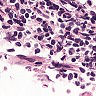
Metastatic tissue present: no